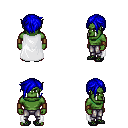
a pixel art fantasy rpg character, male body template, orc, green skin, white cape, metal pants, blue pixie cut hairstyle, leather bracers, ghillies, four views (front, back, left, right), 2x2 character sprite sheet, small pixel art, hard edges, no anti-aliasing